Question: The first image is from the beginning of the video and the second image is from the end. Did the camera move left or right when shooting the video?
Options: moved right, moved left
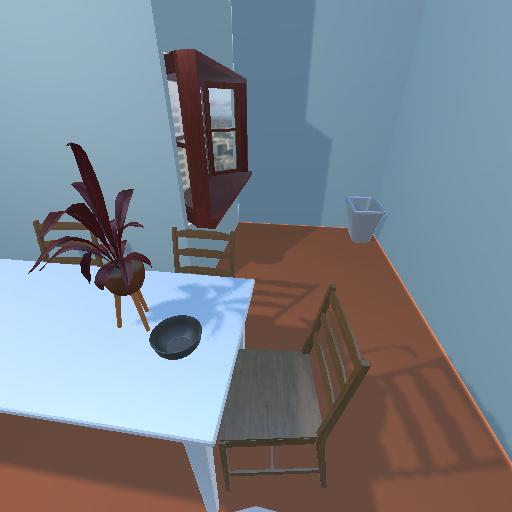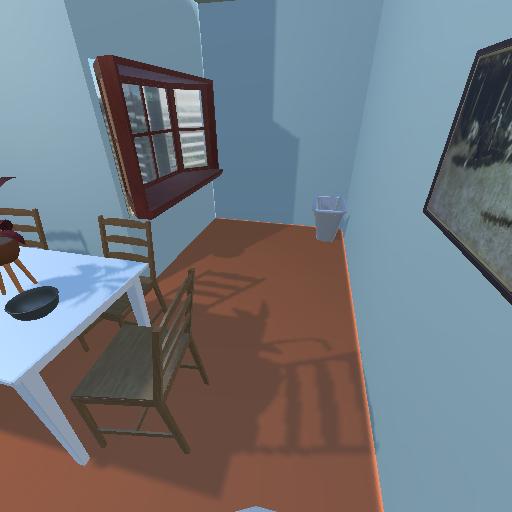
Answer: moved right